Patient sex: M
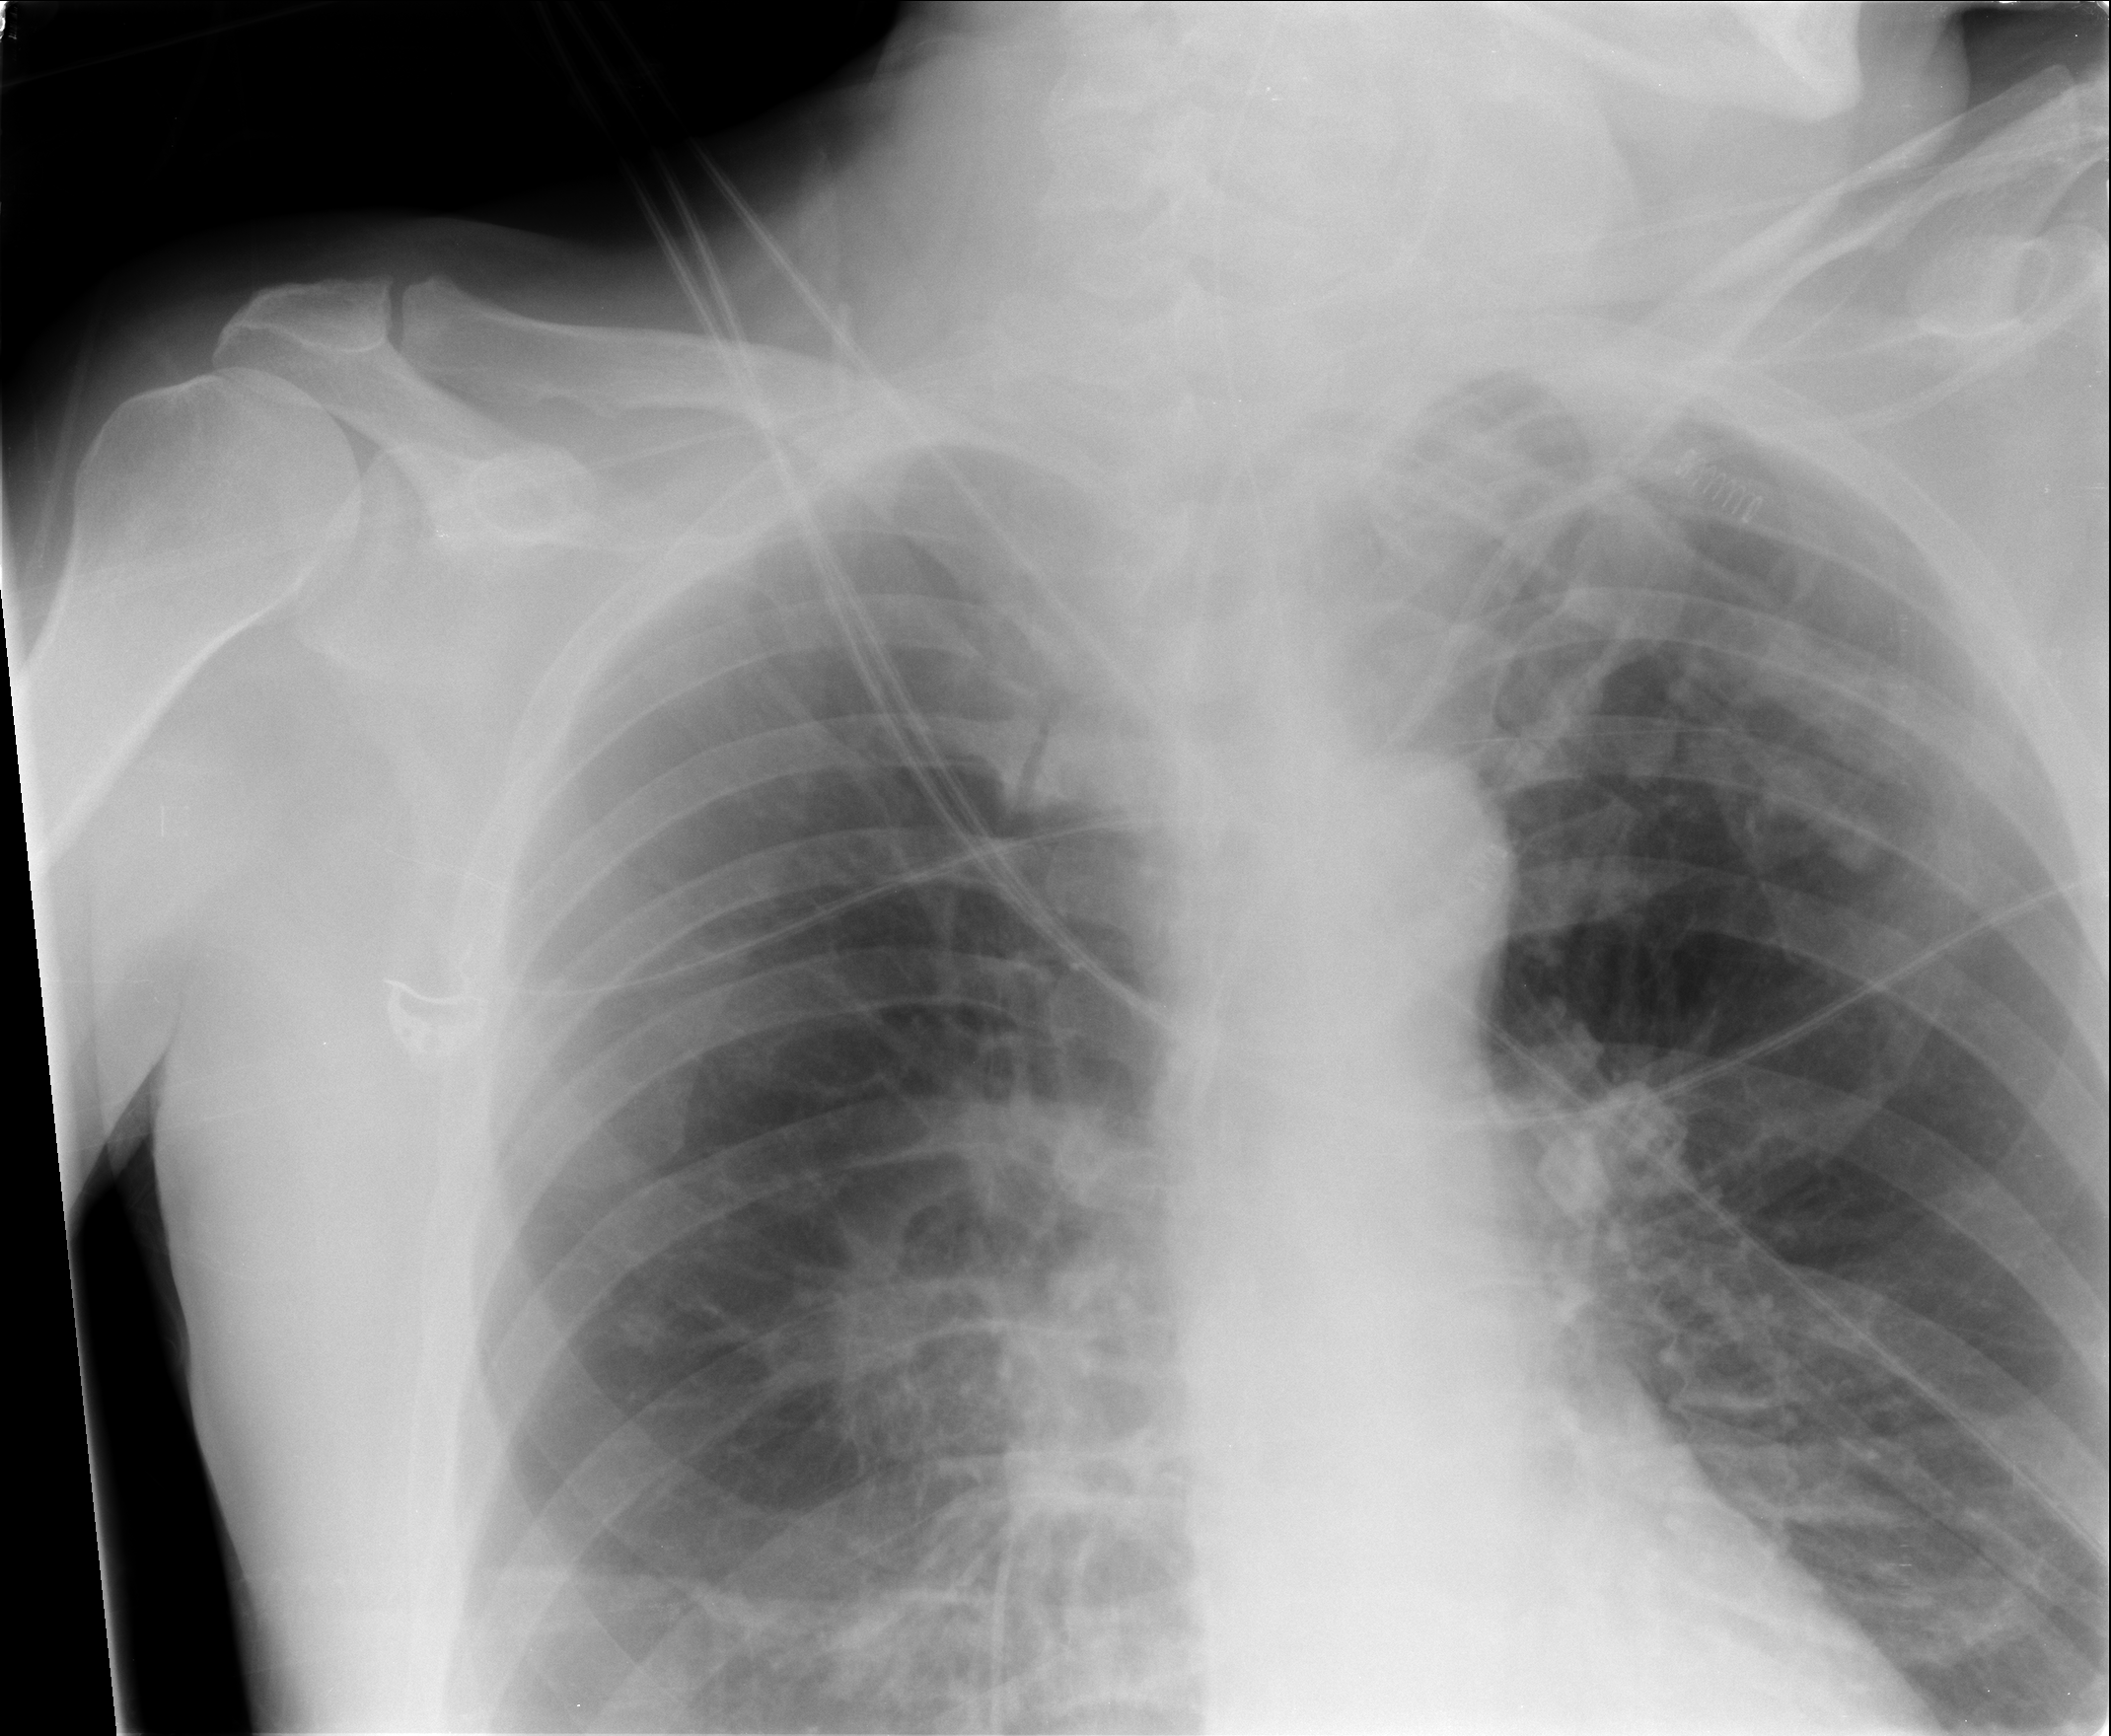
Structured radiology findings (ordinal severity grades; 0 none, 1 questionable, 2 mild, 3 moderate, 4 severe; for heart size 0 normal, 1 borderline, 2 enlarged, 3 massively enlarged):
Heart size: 0
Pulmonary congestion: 0
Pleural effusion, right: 0
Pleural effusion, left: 0
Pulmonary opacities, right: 2
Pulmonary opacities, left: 0
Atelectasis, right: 0
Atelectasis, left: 0